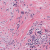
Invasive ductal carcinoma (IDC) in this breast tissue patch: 1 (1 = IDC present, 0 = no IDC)